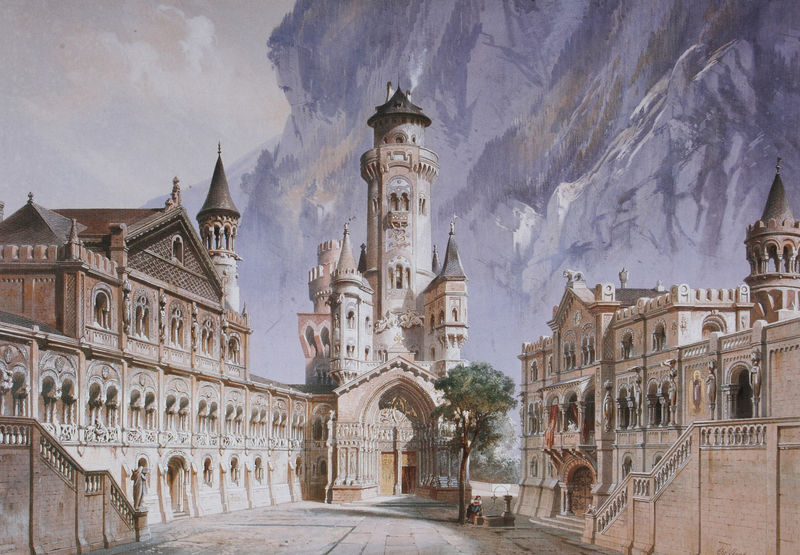
Titel: Ansicht des Oberen Burghofs im Schloss Neuschwanstein
Künstler: Christian Jank
Schlagwörter: baum, berg, blau, felsen, gemälde, himmel, schatten, weiß, wolken, grün, stadt, braun, fenster, frau, grau, hell, licht, säulen, anlage, dach, gebäude, schloss, beige, malerei, mensch, stein, kirche, boden, spitzen, gotik, brunnen, turm, statue, ansicht, bogen, fahnen, fassade, italien, ort, fahne, berge, fels, felswand, gebirge, dorf, dächer, giebel, massiv, steil, hof, platz, figuren, treppe, treppen, arches, architecture, blue, church, ornate, stairs, steps, white, window, dress, wall, windows, woman, geländer, perspective, stufe, stufen, tor, zinnen, bögen, eingang, erker, innenhof, burg, bayern, kloster, kreuz, türmchen, türme, palast, balustrade, dom, alpen, schweiz, münster, österreich, arkaden, kathedrale, portal, sims, skulpturen, cloud, clouds, man, rock, rocks, sky, tree, building, landscape, mountain, mountains, german, roof, street, tower, fachwerk, treppengeländer, entrance, tur, castle, color, shadow, french, brunne, ludwig, bergmassiv, door, flag, town, fesnter, person, säulengang, bauwerk, city, profanbau, niches, gebirgsmassiv, square, walls, buildings, fountain, stiegen, neuschwanstein, thunder, gothic, könig ludwig, figure, linear, felswände, hufeisenbogen, flash, burgfried, well, towers, europe, enztwurf, stugen, european, dock, arcade, stairway, yard, batlements, t, whiote, casel, churchabt, thunde, rthunder